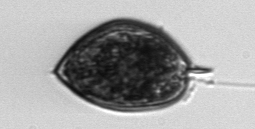
Label: Prorocentrum_micans